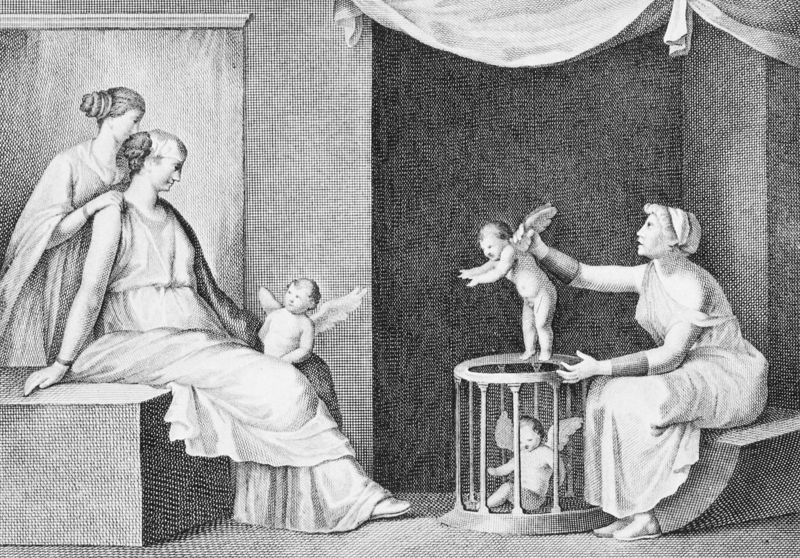
Titel: Der Verkauf von Cupidos
Künstler: C. Nolli
Schlagwörter: flügel, nackt, frauen, frau, frisuren, kleider, raum, zimmer, haube, falten, knoten, vorhang, kinder, engel, dutt, knaben, zeigen, haarknoten, knabe, käfig, putti, laufstall, schüze, straffage